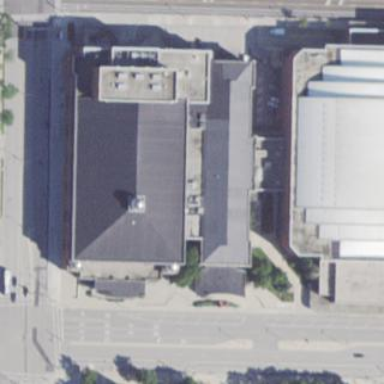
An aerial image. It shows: Neoclassical retail building that houses theatre.